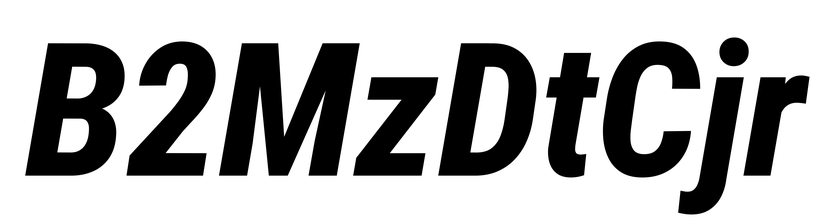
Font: Roboto-Italic_Condensed_ExtraBold_Italic